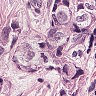
Metastatic tissue present: yes